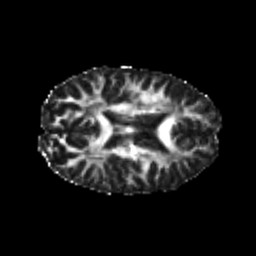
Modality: FA
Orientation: axial
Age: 23
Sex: female
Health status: healthy
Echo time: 0.074 s